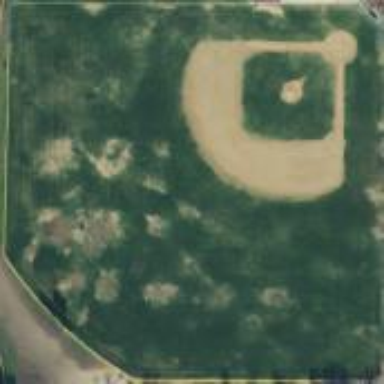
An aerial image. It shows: Baseball pitch for leisure and sports activities.